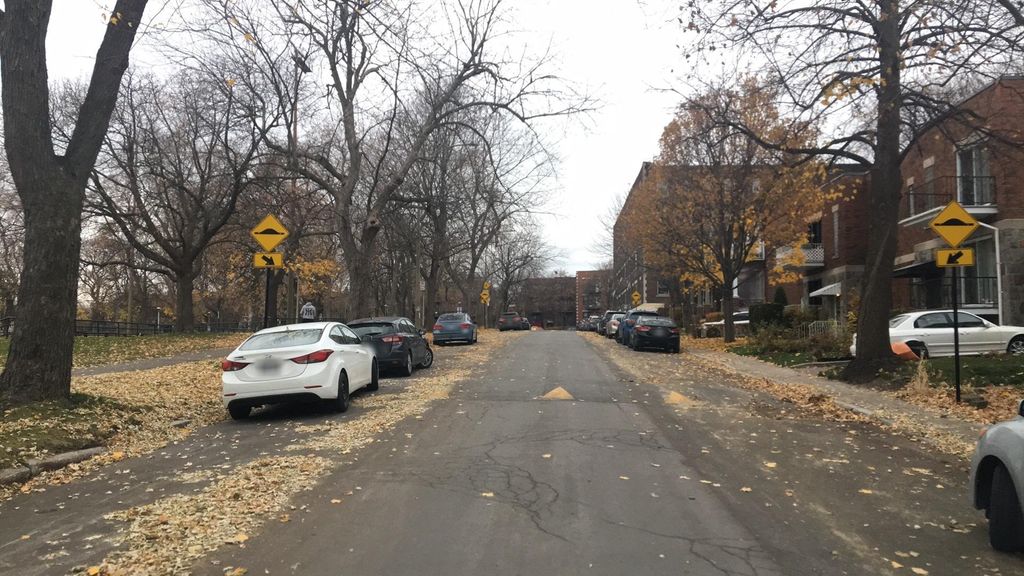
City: montreal